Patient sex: M
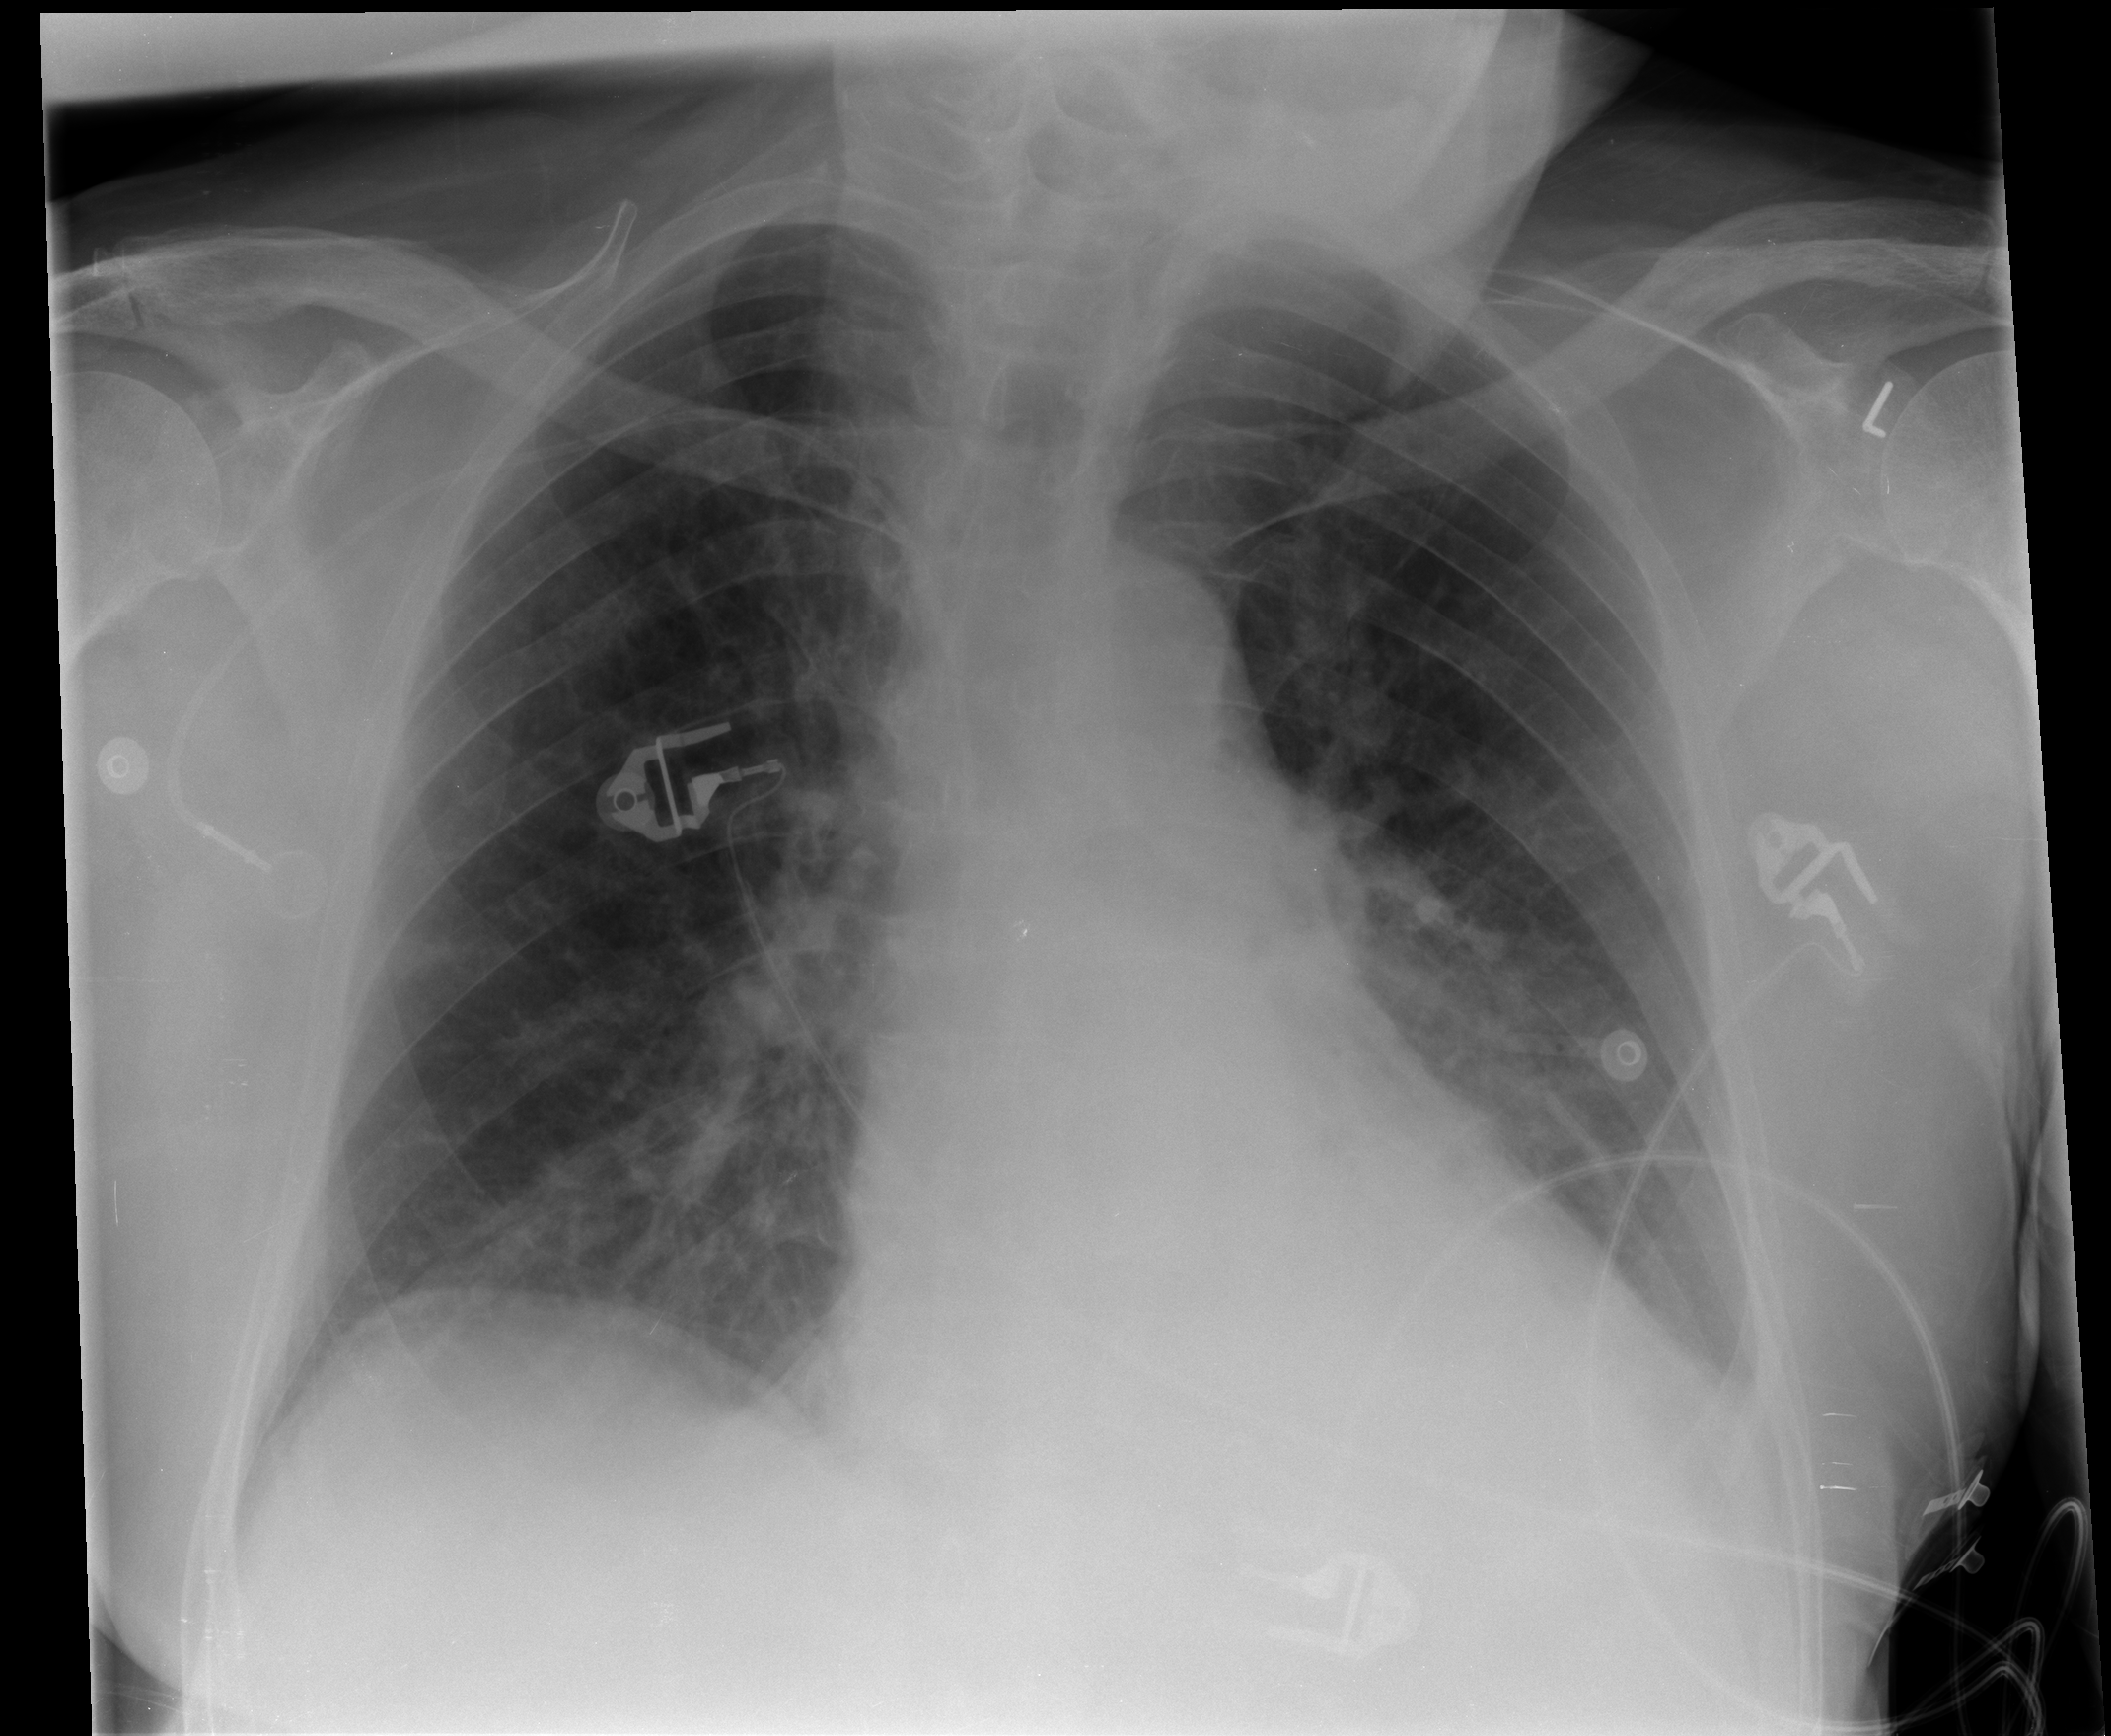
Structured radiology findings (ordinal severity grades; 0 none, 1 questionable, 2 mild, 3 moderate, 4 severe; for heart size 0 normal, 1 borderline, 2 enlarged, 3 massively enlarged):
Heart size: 2
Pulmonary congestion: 2
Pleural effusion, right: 0
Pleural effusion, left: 1
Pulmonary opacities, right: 0
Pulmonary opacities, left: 0
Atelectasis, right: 2
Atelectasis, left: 2